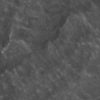
Label: not_dusty